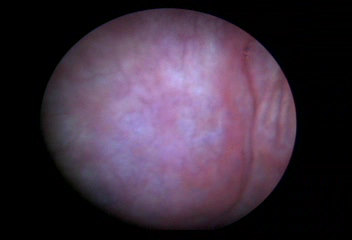
Modality: BLC
Class: Normal mucosa
Bladder cancer association: No